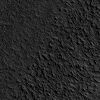
Atmospheric dust classification: not_dusty